Aerial crown-view tile of a tropical tree (Barro Colorado Island, Panama), acquired 20250616:
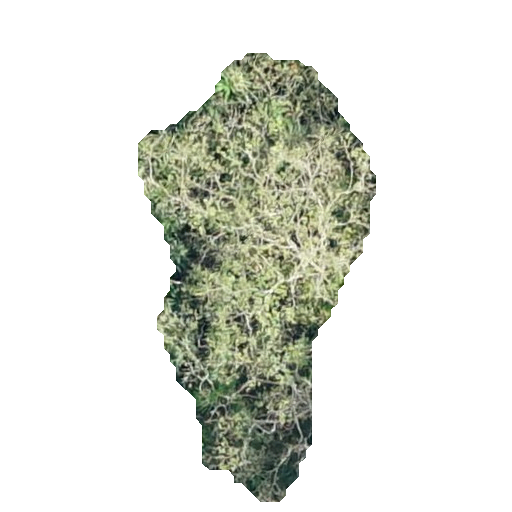
Species: Luehea seemannii
GBIF accepted scientific name: Luehea seemannii
Crown area: 97.154 m²